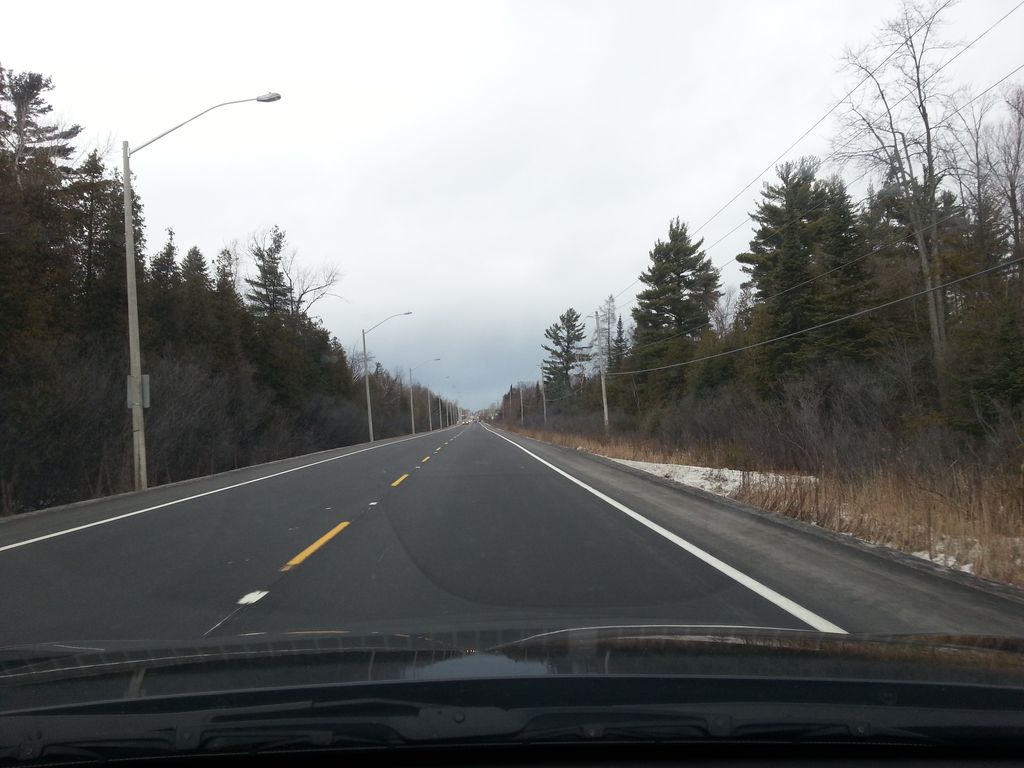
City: ottawa-gatineau